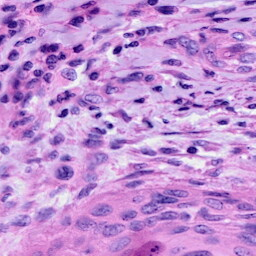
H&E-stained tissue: Cervix